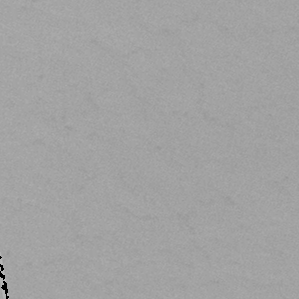
Label: frost